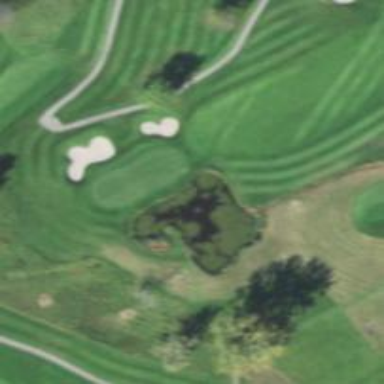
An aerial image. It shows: View of golf hole.